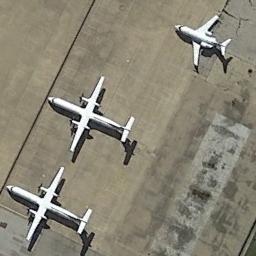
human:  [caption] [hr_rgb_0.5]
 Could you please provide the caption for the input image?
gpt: Three airplanes are parked on the open place .